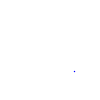
Particle: kaon